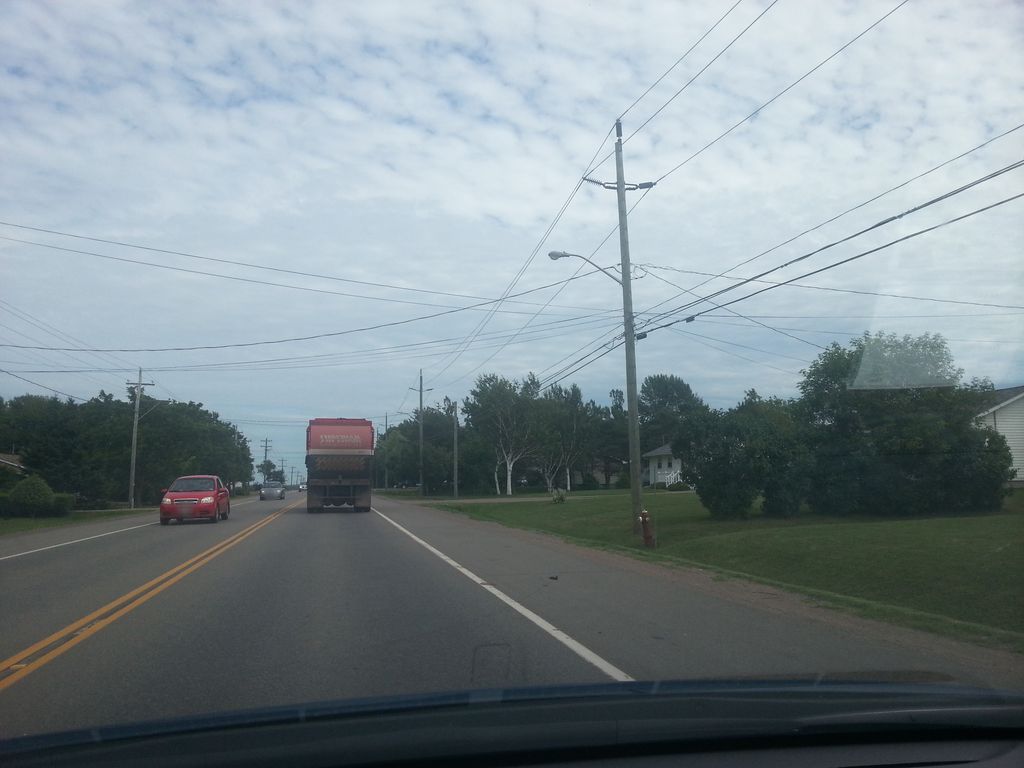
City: charlottetown